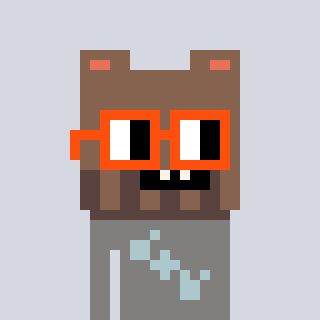
a pixel art character with square orange glasses, a bear-shaped head and a bluegrey-colored body on a cool background